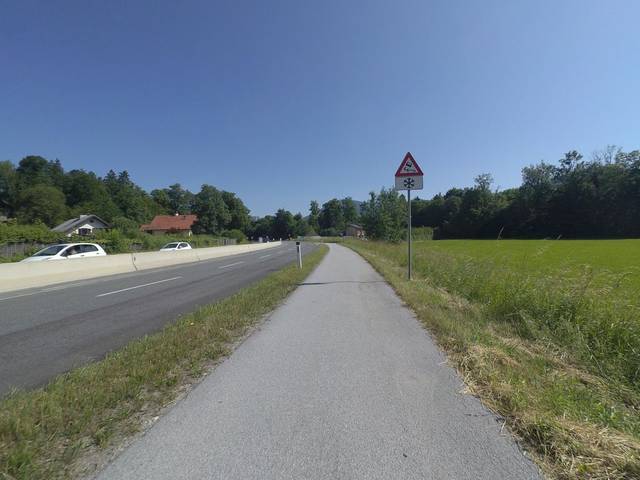
Region: Germany
Coordinates: 47.752, 13.075